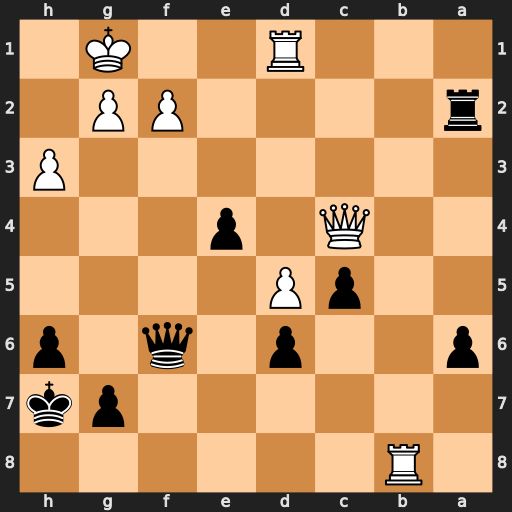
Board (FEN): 1R6/6pk/p2p1q1p/2pP4/2Q1p3/7P/r4PP1/3R2K1
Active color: b
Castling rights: -
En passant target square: -
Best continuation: Qxf2+ Kh2 Qxg2#